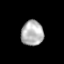
Tissue: prostate
Cell type: T cells
Senescence score: 0.3378
Nuclear area (px): 545
Mean DAPI intensity: 178.961